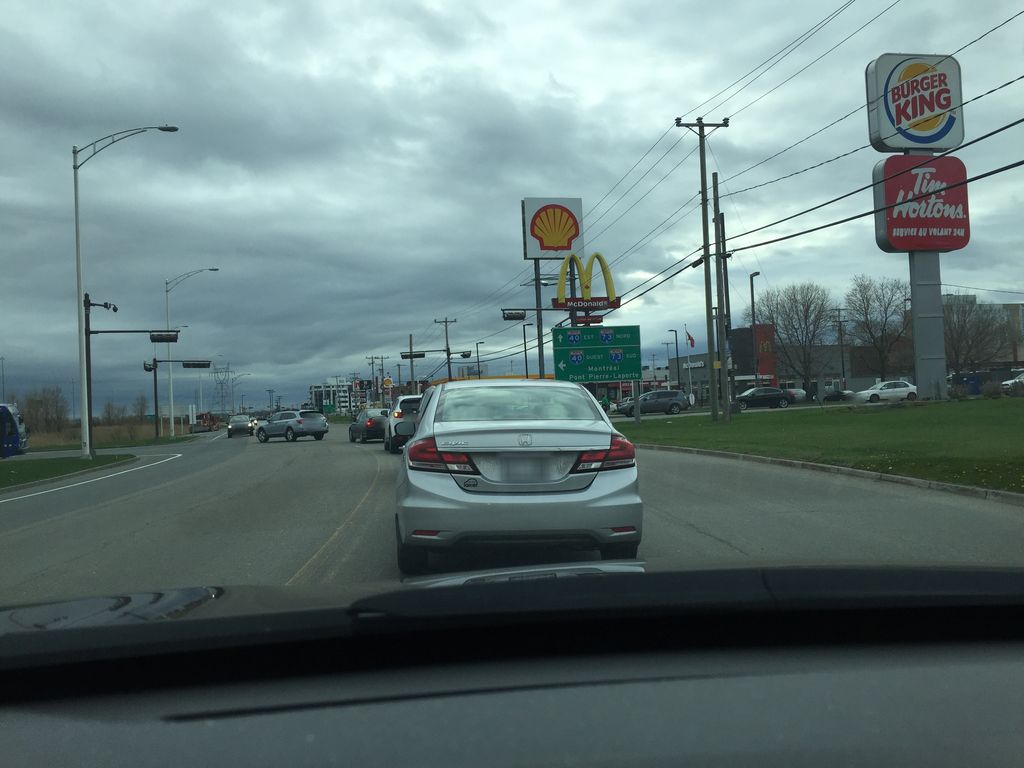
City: quebec_city